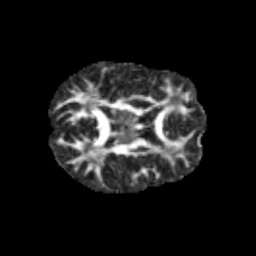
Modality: FA
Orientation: axial
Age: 11
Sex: male
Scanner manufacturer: siemens
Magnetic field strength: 3 T
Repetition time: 3.8 s
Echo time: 0.07 s